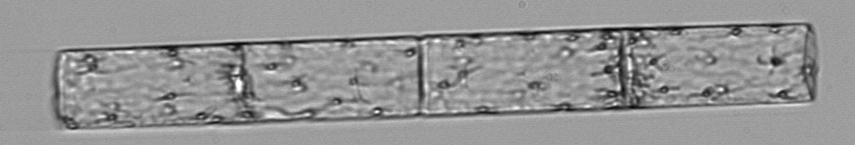
Label: Guinardia_flaccida